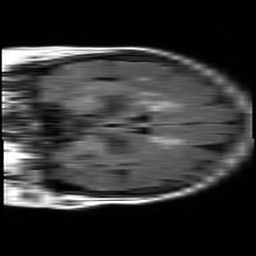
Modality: FLAIR
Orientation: coronal
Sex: female
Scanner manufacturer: philips
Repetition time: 11 s
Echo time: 0.125 s